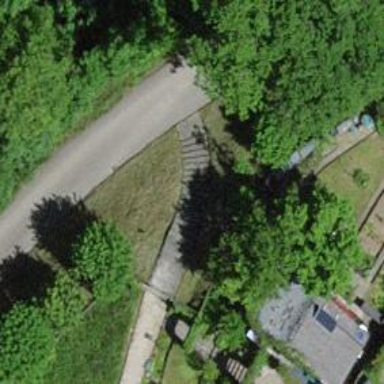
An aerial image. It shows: Road with steps.